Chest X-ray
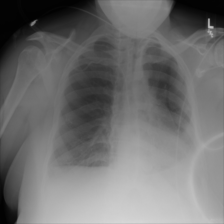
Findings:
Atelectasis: negative
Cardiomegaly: negative
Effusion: negative
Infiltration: negative
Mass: negative
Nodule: negative
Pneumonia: negative
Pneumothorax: negative
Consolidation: negative
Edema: negative
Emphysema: negative
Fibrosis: negative
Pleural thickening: negative
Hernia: negative